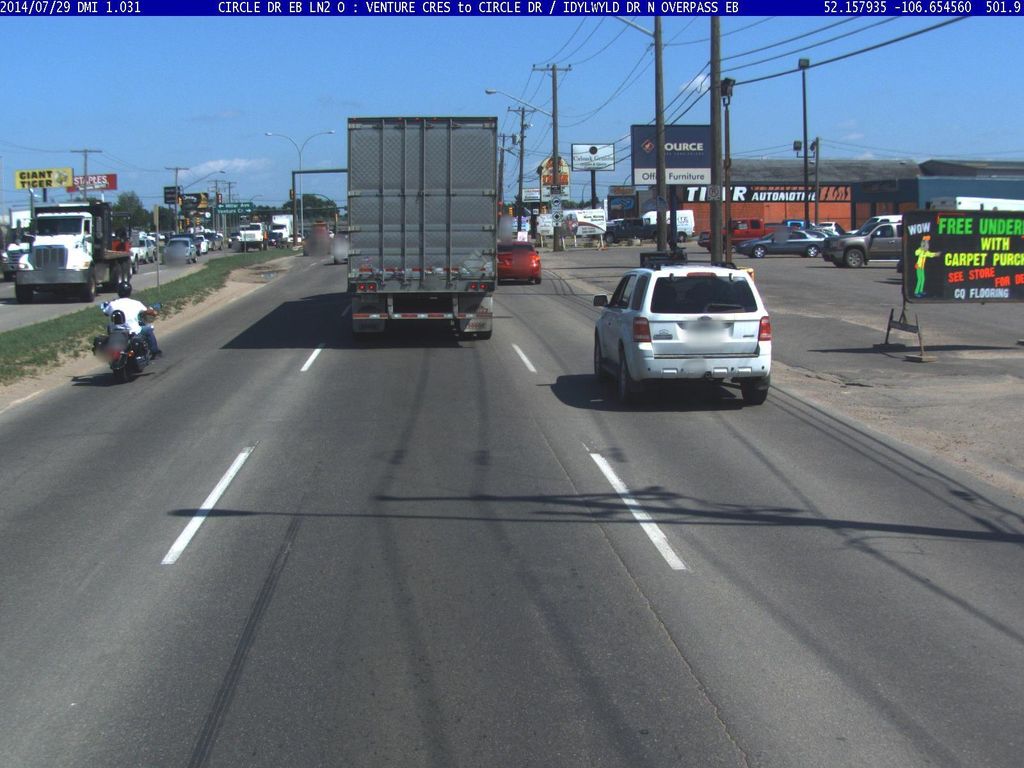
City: saskatoon